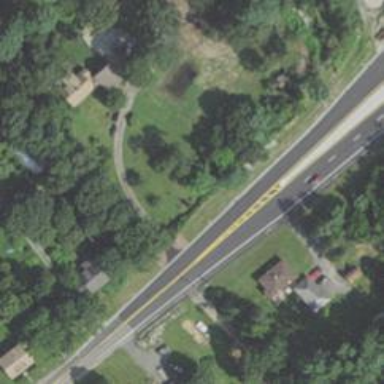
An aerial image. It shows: Asphalt road classified as primary highway.